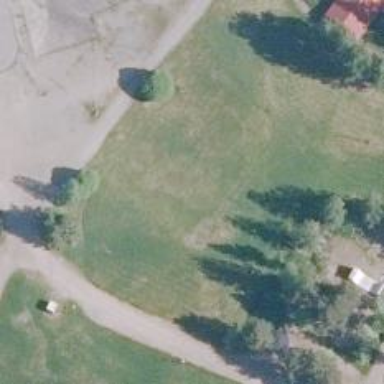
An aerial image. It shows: Hole used for both golf and disc golf.